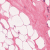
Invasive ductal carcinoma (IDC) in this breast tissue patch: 0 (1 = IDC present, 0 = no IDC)